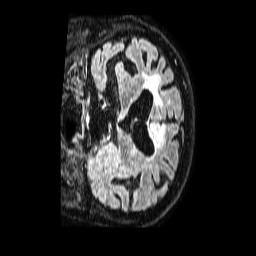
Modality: FLAIR
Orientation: coronal
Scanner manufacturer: philips
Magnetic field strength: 1.5 T
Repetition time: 4.8 s
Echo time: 0.3 s